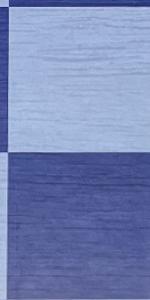
Label: Empty